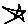
Label: star